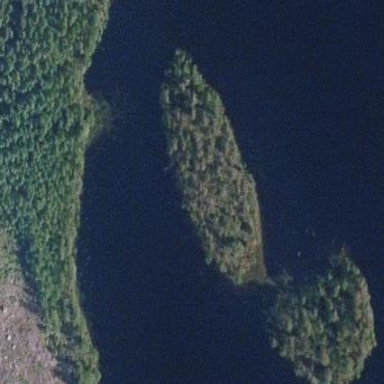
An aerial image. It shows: Island covered with woodland.